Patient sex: M
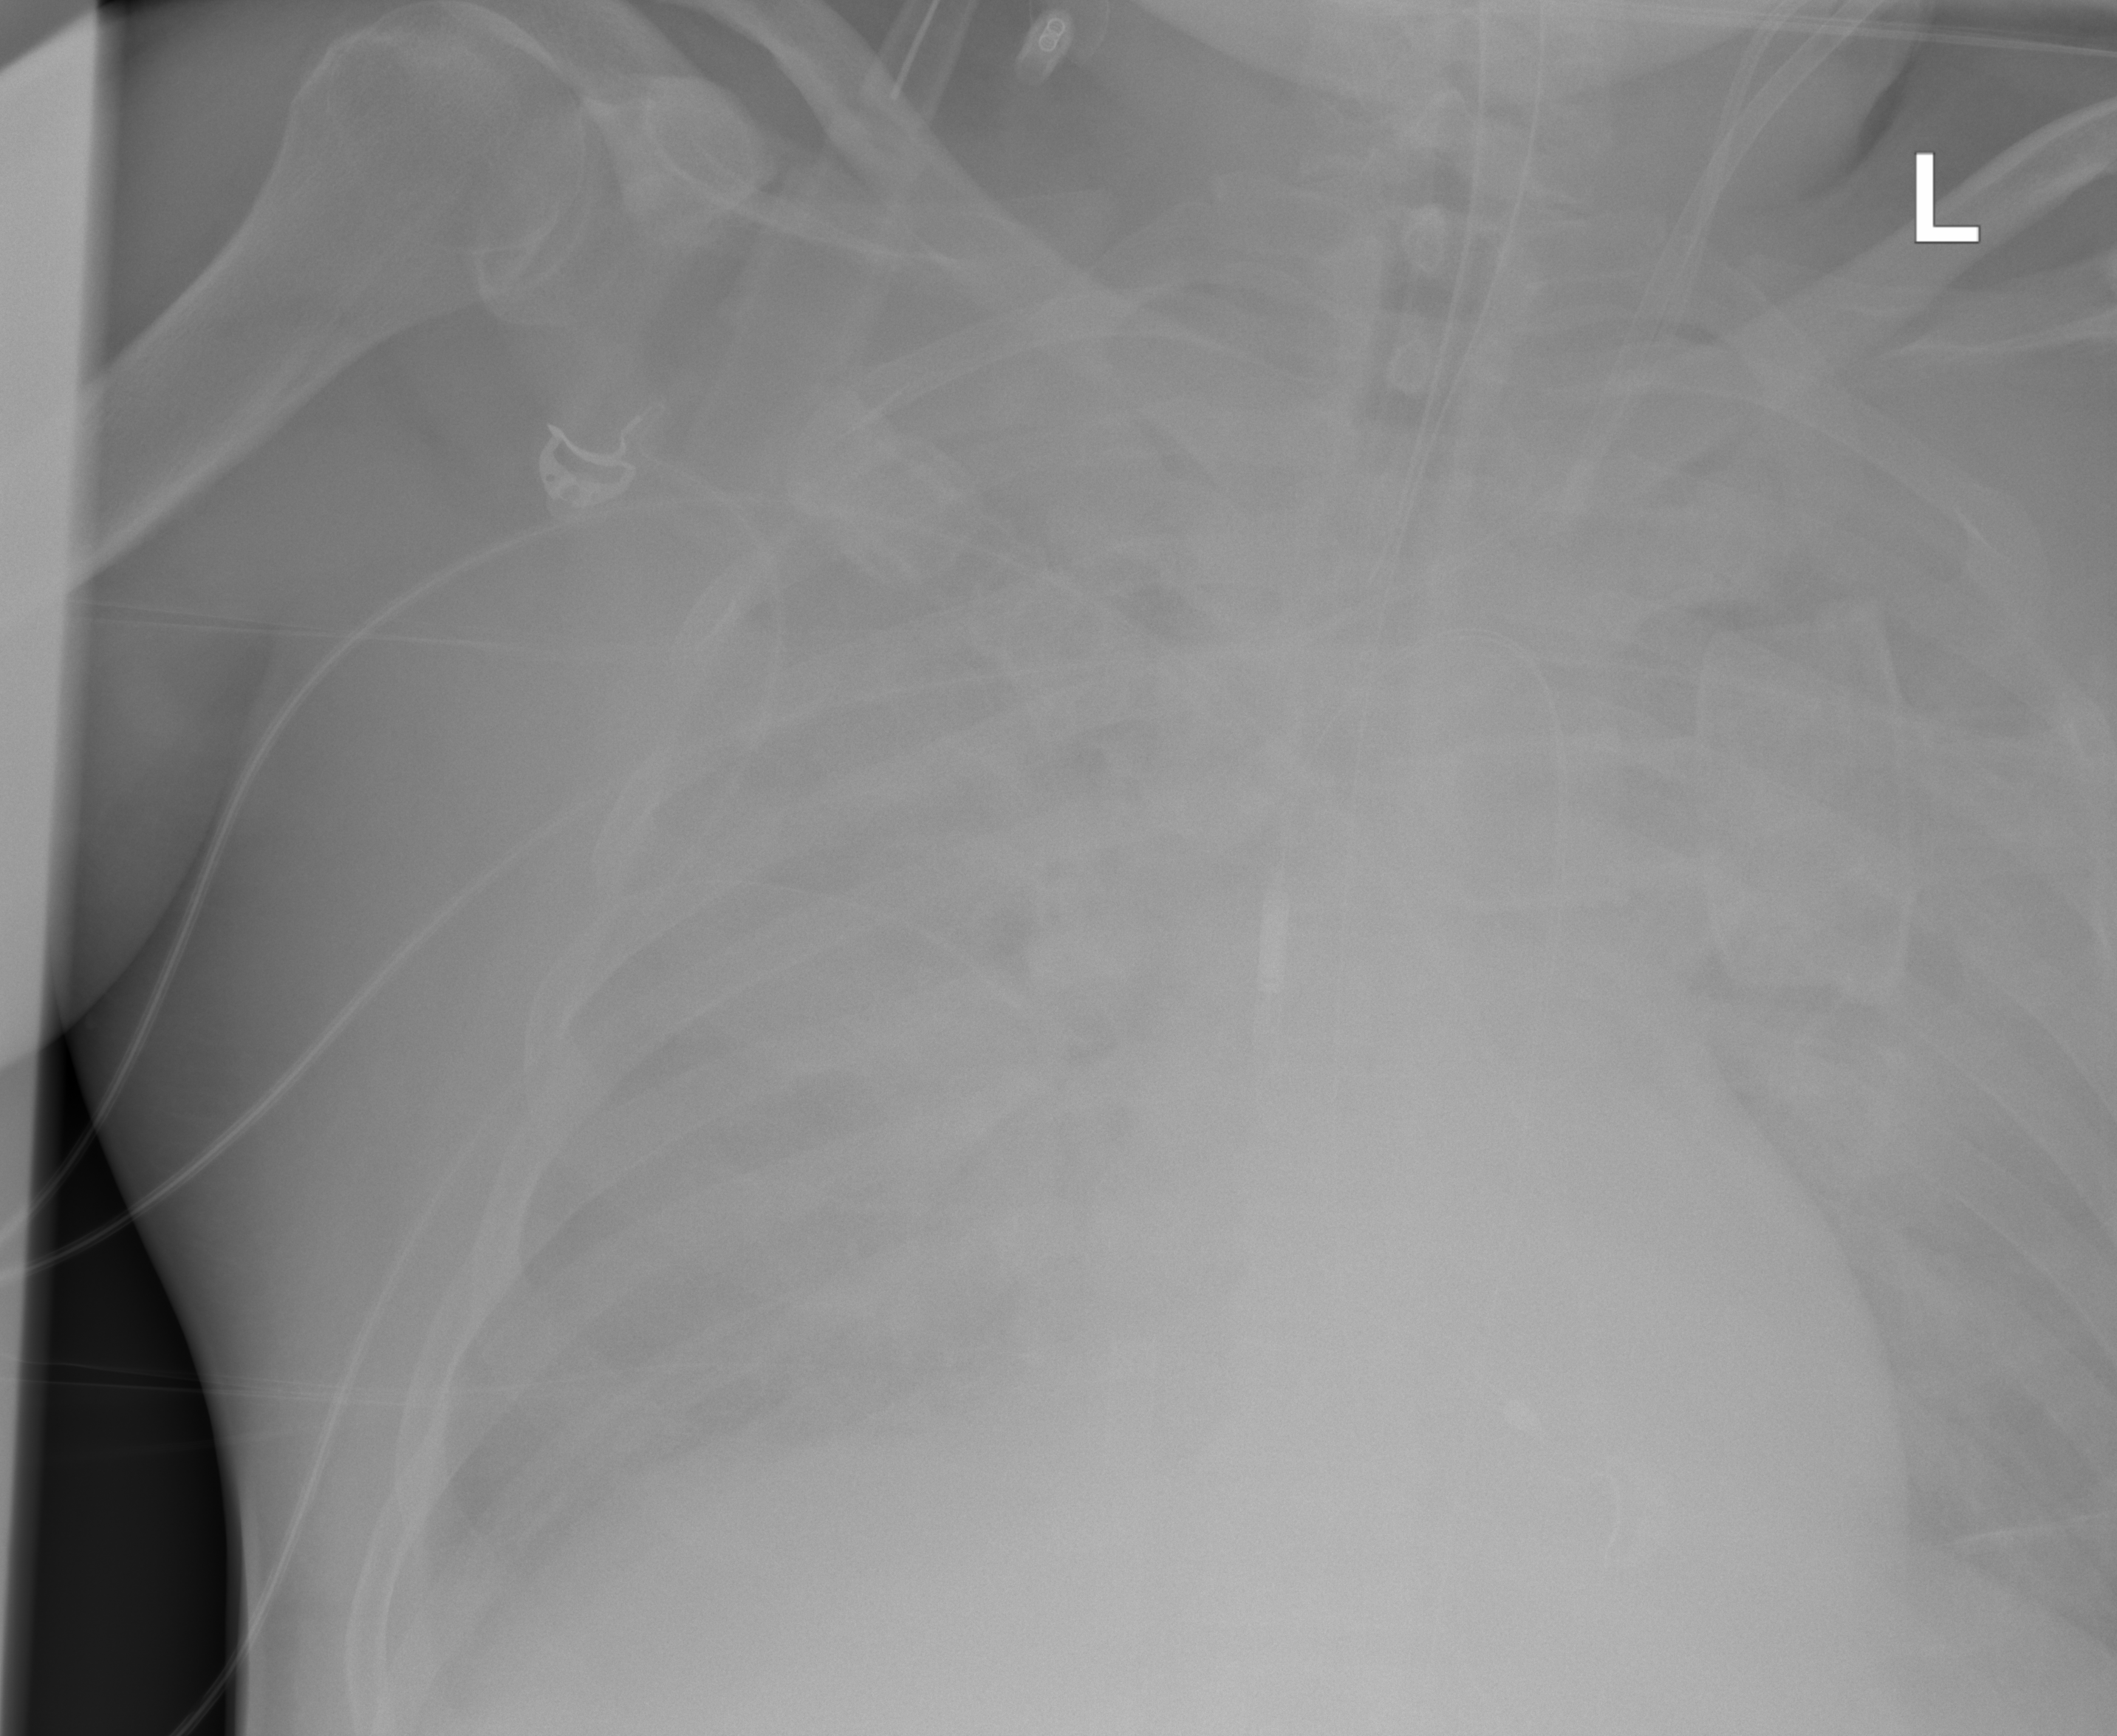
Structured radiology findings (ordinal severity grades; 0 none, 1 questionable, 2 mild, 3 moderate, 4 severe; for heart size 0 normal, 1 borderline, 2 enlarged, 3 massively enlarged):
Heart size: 0
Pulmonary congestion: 1
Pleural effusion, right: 2
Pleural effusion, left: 2
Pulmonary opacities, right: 3
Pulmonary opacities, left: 3
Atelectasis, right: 2
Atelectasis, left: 2